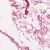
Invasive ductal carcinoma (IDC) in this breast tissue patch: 0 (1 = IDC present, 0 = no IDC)